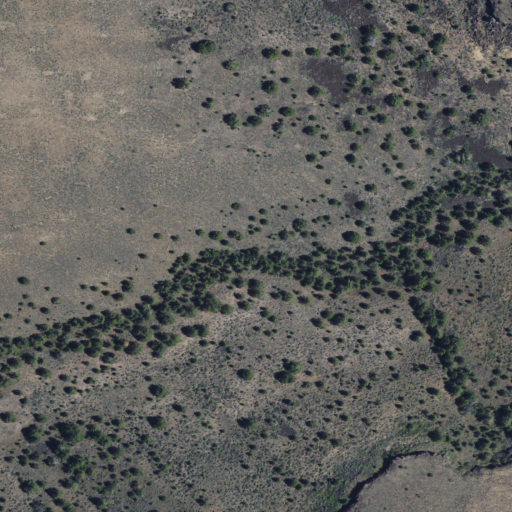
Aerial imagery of valley in Idaho named Box Canyon containing shrub and evergreen forest